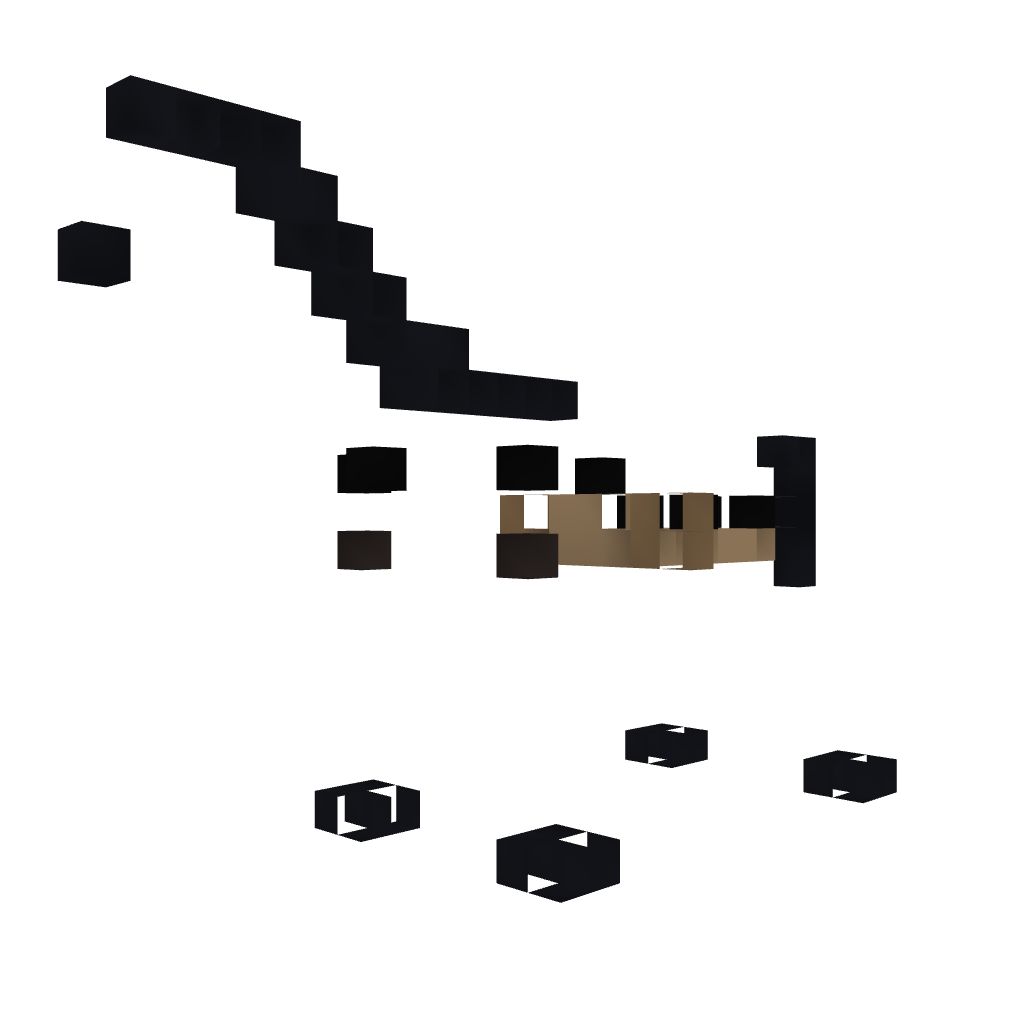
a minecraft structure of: Trojan Horse Stable